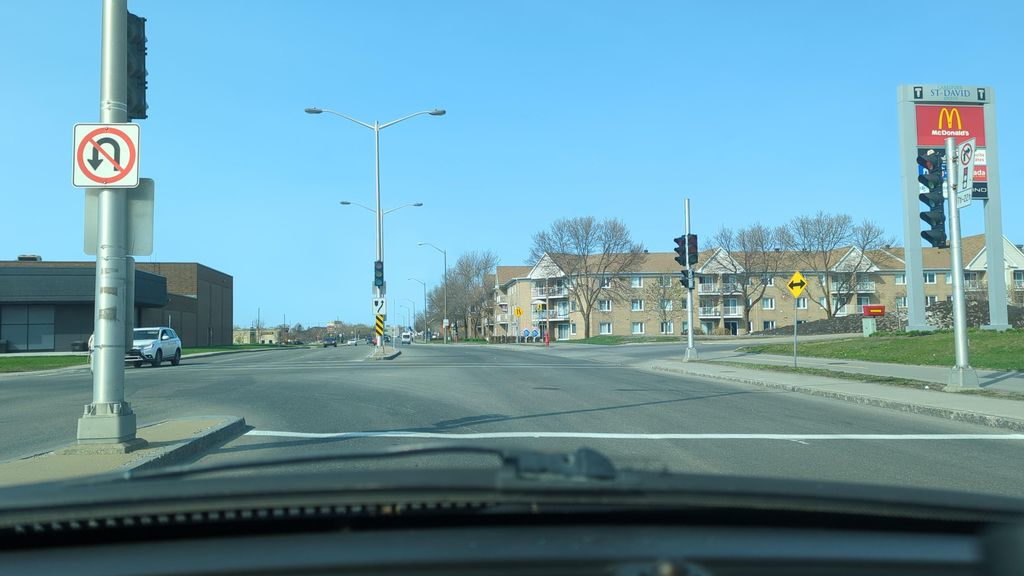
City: quebec_city